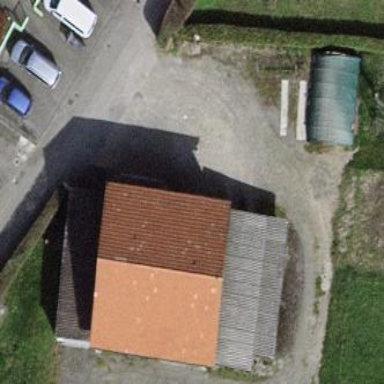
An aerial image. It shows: Farmyard area.